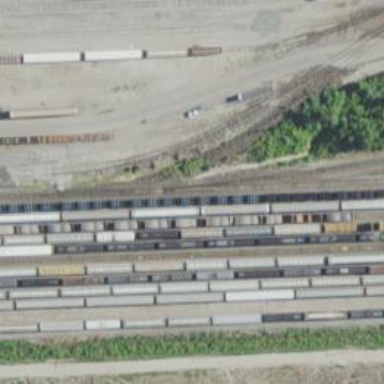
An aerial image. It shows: Railway yard used for servicing trains.